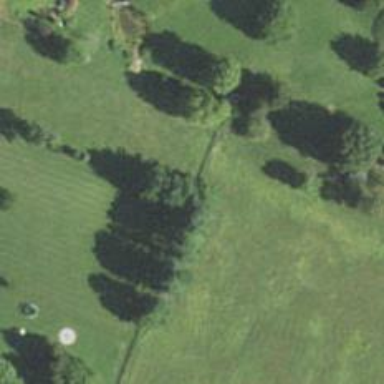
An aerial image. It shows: Row of trees in natural setting.